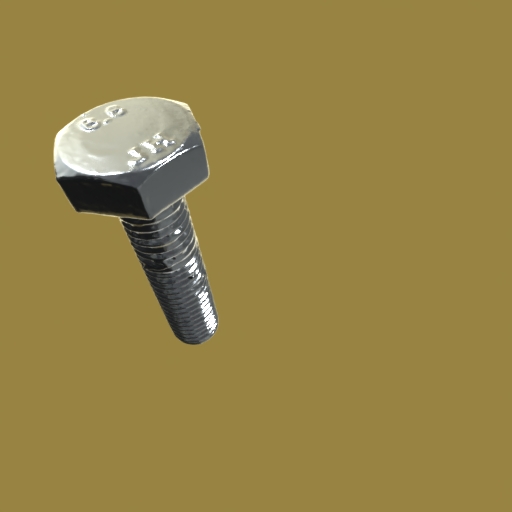
Label: bolt